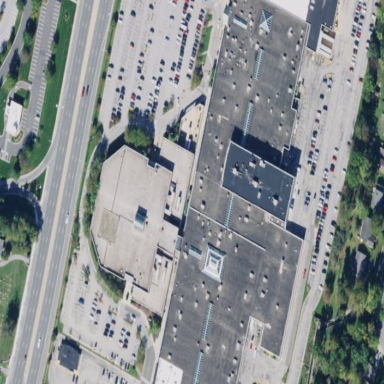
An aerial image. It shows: Retail building which is mall.